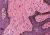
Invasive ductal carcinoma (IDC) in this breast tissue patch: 0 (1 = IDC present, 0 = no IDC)